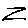
Label: zigzag